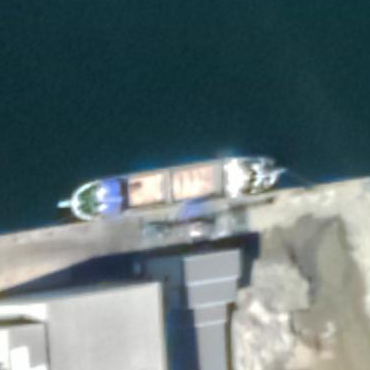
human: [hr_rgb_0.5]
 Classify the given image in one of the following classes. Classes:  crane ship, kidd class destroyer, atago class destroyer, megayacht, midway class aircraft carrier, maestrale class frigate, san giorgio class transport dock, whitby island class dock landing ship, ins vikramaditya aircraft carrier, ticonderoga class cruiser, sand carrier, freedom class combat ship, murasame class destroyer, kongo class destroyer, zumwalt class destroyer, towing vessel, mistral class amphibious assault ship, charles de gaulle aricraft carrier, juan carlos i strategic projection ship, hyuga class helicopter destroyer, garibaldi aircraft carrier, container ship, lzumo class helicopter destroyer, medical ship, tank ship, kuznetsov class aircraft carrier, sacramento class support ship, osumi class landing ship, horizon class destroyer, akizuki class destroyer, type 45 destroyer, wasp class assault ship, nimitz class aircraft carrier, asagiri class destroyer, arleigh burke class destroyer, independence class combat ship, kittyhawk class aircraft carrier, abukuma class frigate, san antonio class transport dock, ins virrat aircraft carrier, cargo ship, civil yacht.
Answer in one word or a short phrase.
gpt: Cargo ship